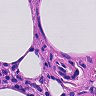
Metastatic tissue present: no